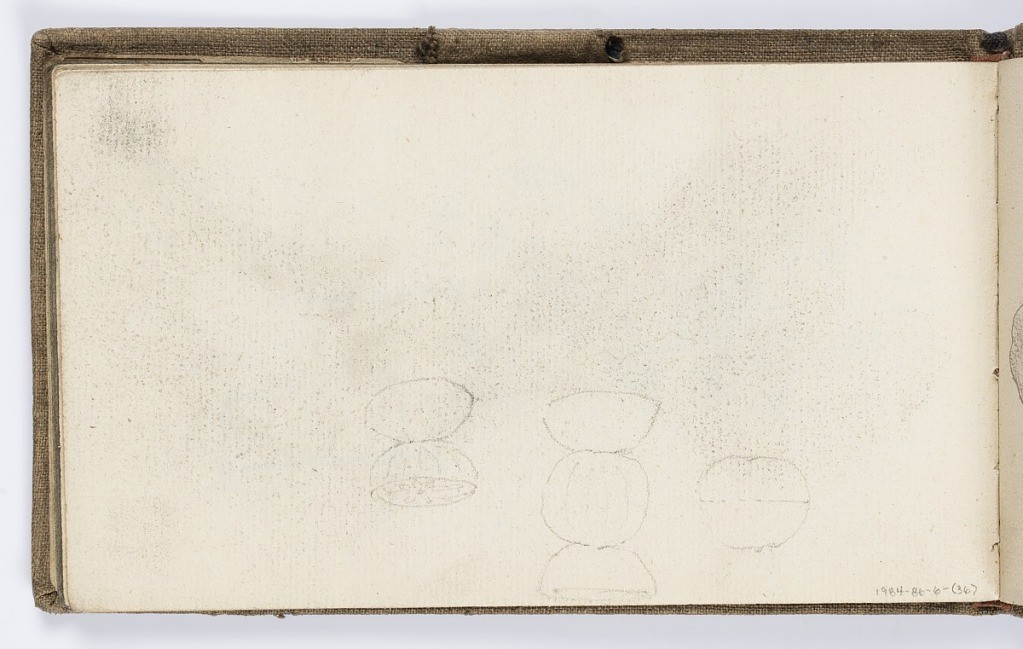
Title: Sketchbook Page
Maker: Kenyon Cox, American, 1856–1919
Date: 1877–78
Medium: Graphite on laid paper
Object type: Sketchbook folio
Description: Sketch of three different configurations of a bisected sphere, possibly fruit.